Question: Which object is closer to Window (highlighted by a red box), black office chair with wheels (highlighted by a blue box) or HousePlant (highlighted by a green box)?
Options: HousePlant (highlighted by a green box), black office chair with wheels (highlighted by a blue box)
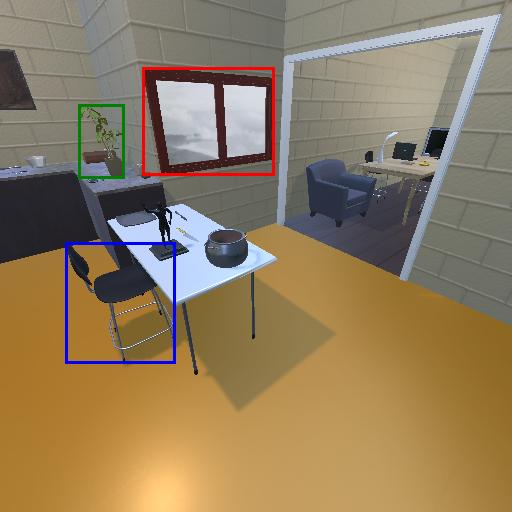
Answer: HousePlant (highlighted by a green box)